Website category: restaurant
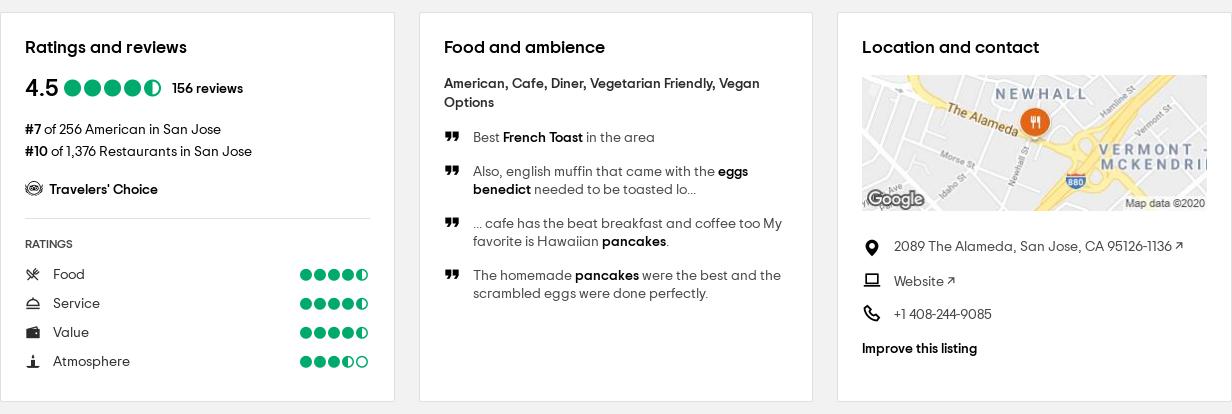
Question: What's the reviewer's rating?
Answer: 4.5

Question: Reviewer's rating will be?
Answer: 4.5

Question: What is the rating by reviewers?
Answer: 4.5

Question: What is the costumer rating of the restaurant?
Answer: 4.5

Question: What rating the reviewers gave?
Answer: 4.5

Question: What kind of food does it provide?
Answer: American, Cafe, Diner, Vegetarian Friendly, Vegan Options

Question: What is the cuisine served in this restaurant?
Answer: American, Cafe, Diner, Vegetarian Friendly, Vegan Options

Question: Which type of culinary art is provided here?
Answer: American, Cafe, Diner, Vegetarian Friendly, Vegan Options

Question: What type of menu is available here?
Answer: American, Cafe, Diner, Vegetarian Friendly, Vegan Options

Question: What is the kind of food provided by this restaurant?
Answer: American, Cafe, Diner, Vegetarian Friendly, Vegan Options

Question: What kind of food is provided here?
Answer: American, Cafe, Diner, Vegetarian Friendly, Vegan Options

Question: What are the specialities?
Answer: American, Cafe, Diner, Vegetarian Friendly, Vegan Options

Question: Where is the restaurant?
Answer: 2089 The Alameda, San Jose, CA 95126-1136

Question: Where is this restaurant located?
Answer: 2089 The Alameda, San Jose, CA 95126-1136

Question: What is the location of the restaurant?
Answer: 2089 The Alameda, San Jose, CA 95126-1136

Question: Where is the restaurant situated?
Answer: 2089 The Alameda, San Jose, CA 95126-1136

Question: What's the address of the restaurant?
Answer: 2089 The Alameda, San Jose, CA 95126-1136

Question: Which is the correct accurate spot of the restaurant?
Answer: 2089 The Alameda, San Jose, CA 95126-1136

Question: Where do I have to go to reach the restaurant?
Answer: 2089 The Alameda, San Jose, CA 95126-1136

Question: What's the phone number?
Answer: +1 408-244-9085

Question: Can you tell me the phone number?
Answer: +1 408-244-9085

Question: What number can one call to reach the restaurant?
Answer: +1 408-244-9085

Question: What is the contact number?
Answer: +1 408-244-9085

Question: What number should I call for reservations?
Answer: +1 408-244-9085

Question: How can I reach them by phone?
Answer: +1 408-244-9085